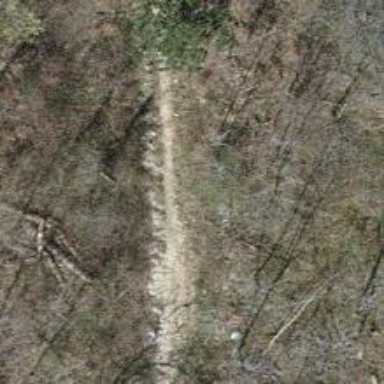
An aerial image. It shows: Path on the ground.